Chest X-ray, AP view. Patient: 6 years old, sex F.
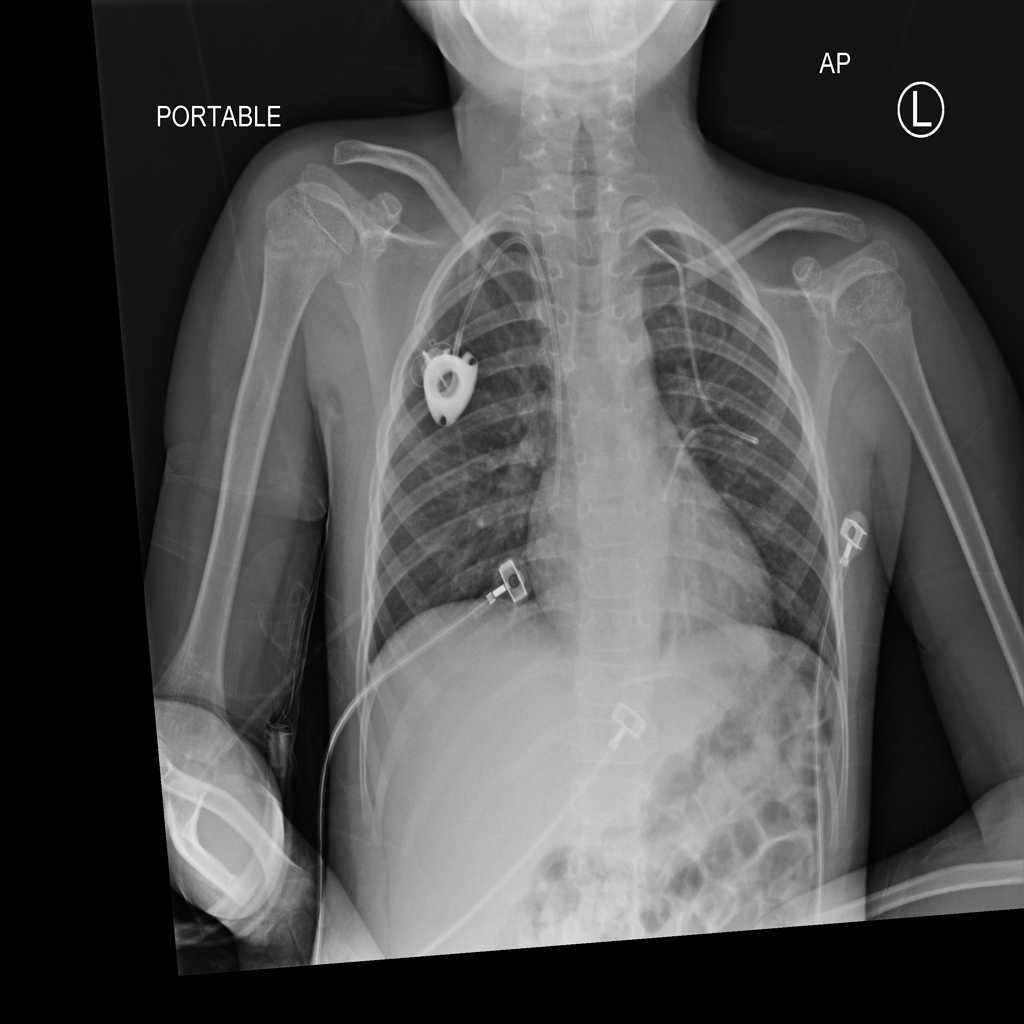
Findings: No Finding